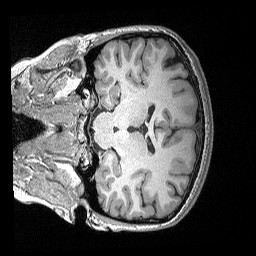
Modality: T1w
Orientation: coronal
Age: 27
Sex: female